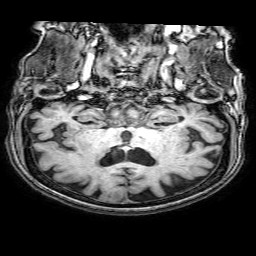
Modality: T1w
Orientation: sagittal
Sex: female
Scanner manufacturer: philips
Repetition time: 0.008178 s
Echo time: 0.00374 s